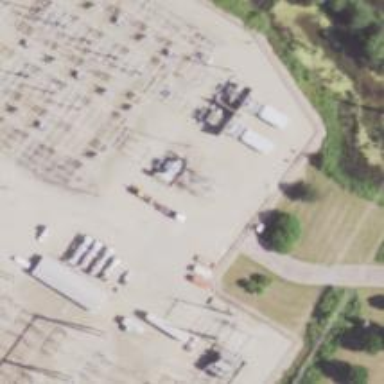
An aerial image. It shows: Mast used for lightning protection.